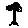
Label: tree